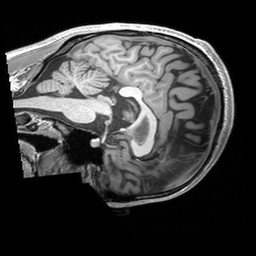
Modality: T1w
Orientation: sagittal
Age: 20
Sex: male
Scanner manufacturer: siemens
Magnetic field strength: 3 T
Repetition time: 2.53 s
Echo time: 0.00298 s